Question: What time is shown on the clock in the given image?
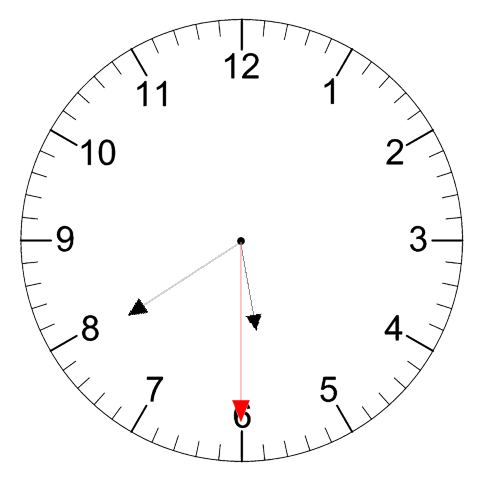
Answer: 05:39:30